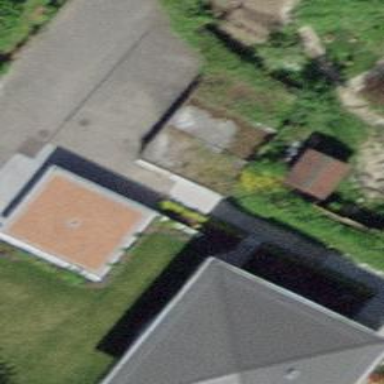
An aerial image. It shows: Garage.